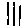
Label: line